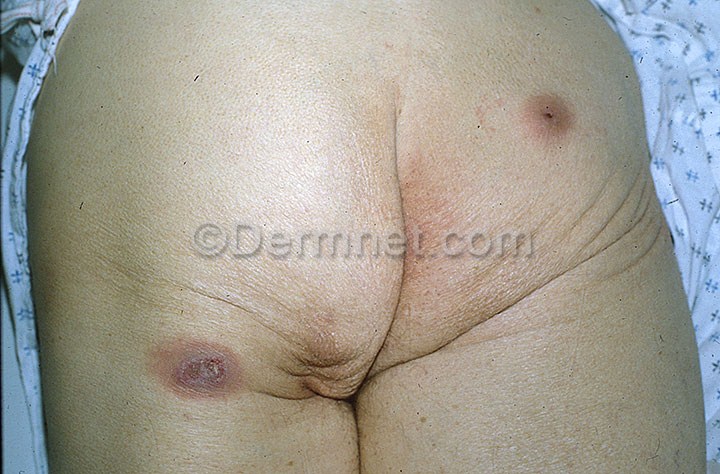
Disease: Actinic Keratosis Basal Cell Carcinoma and other Malignant Lesions